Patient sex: M
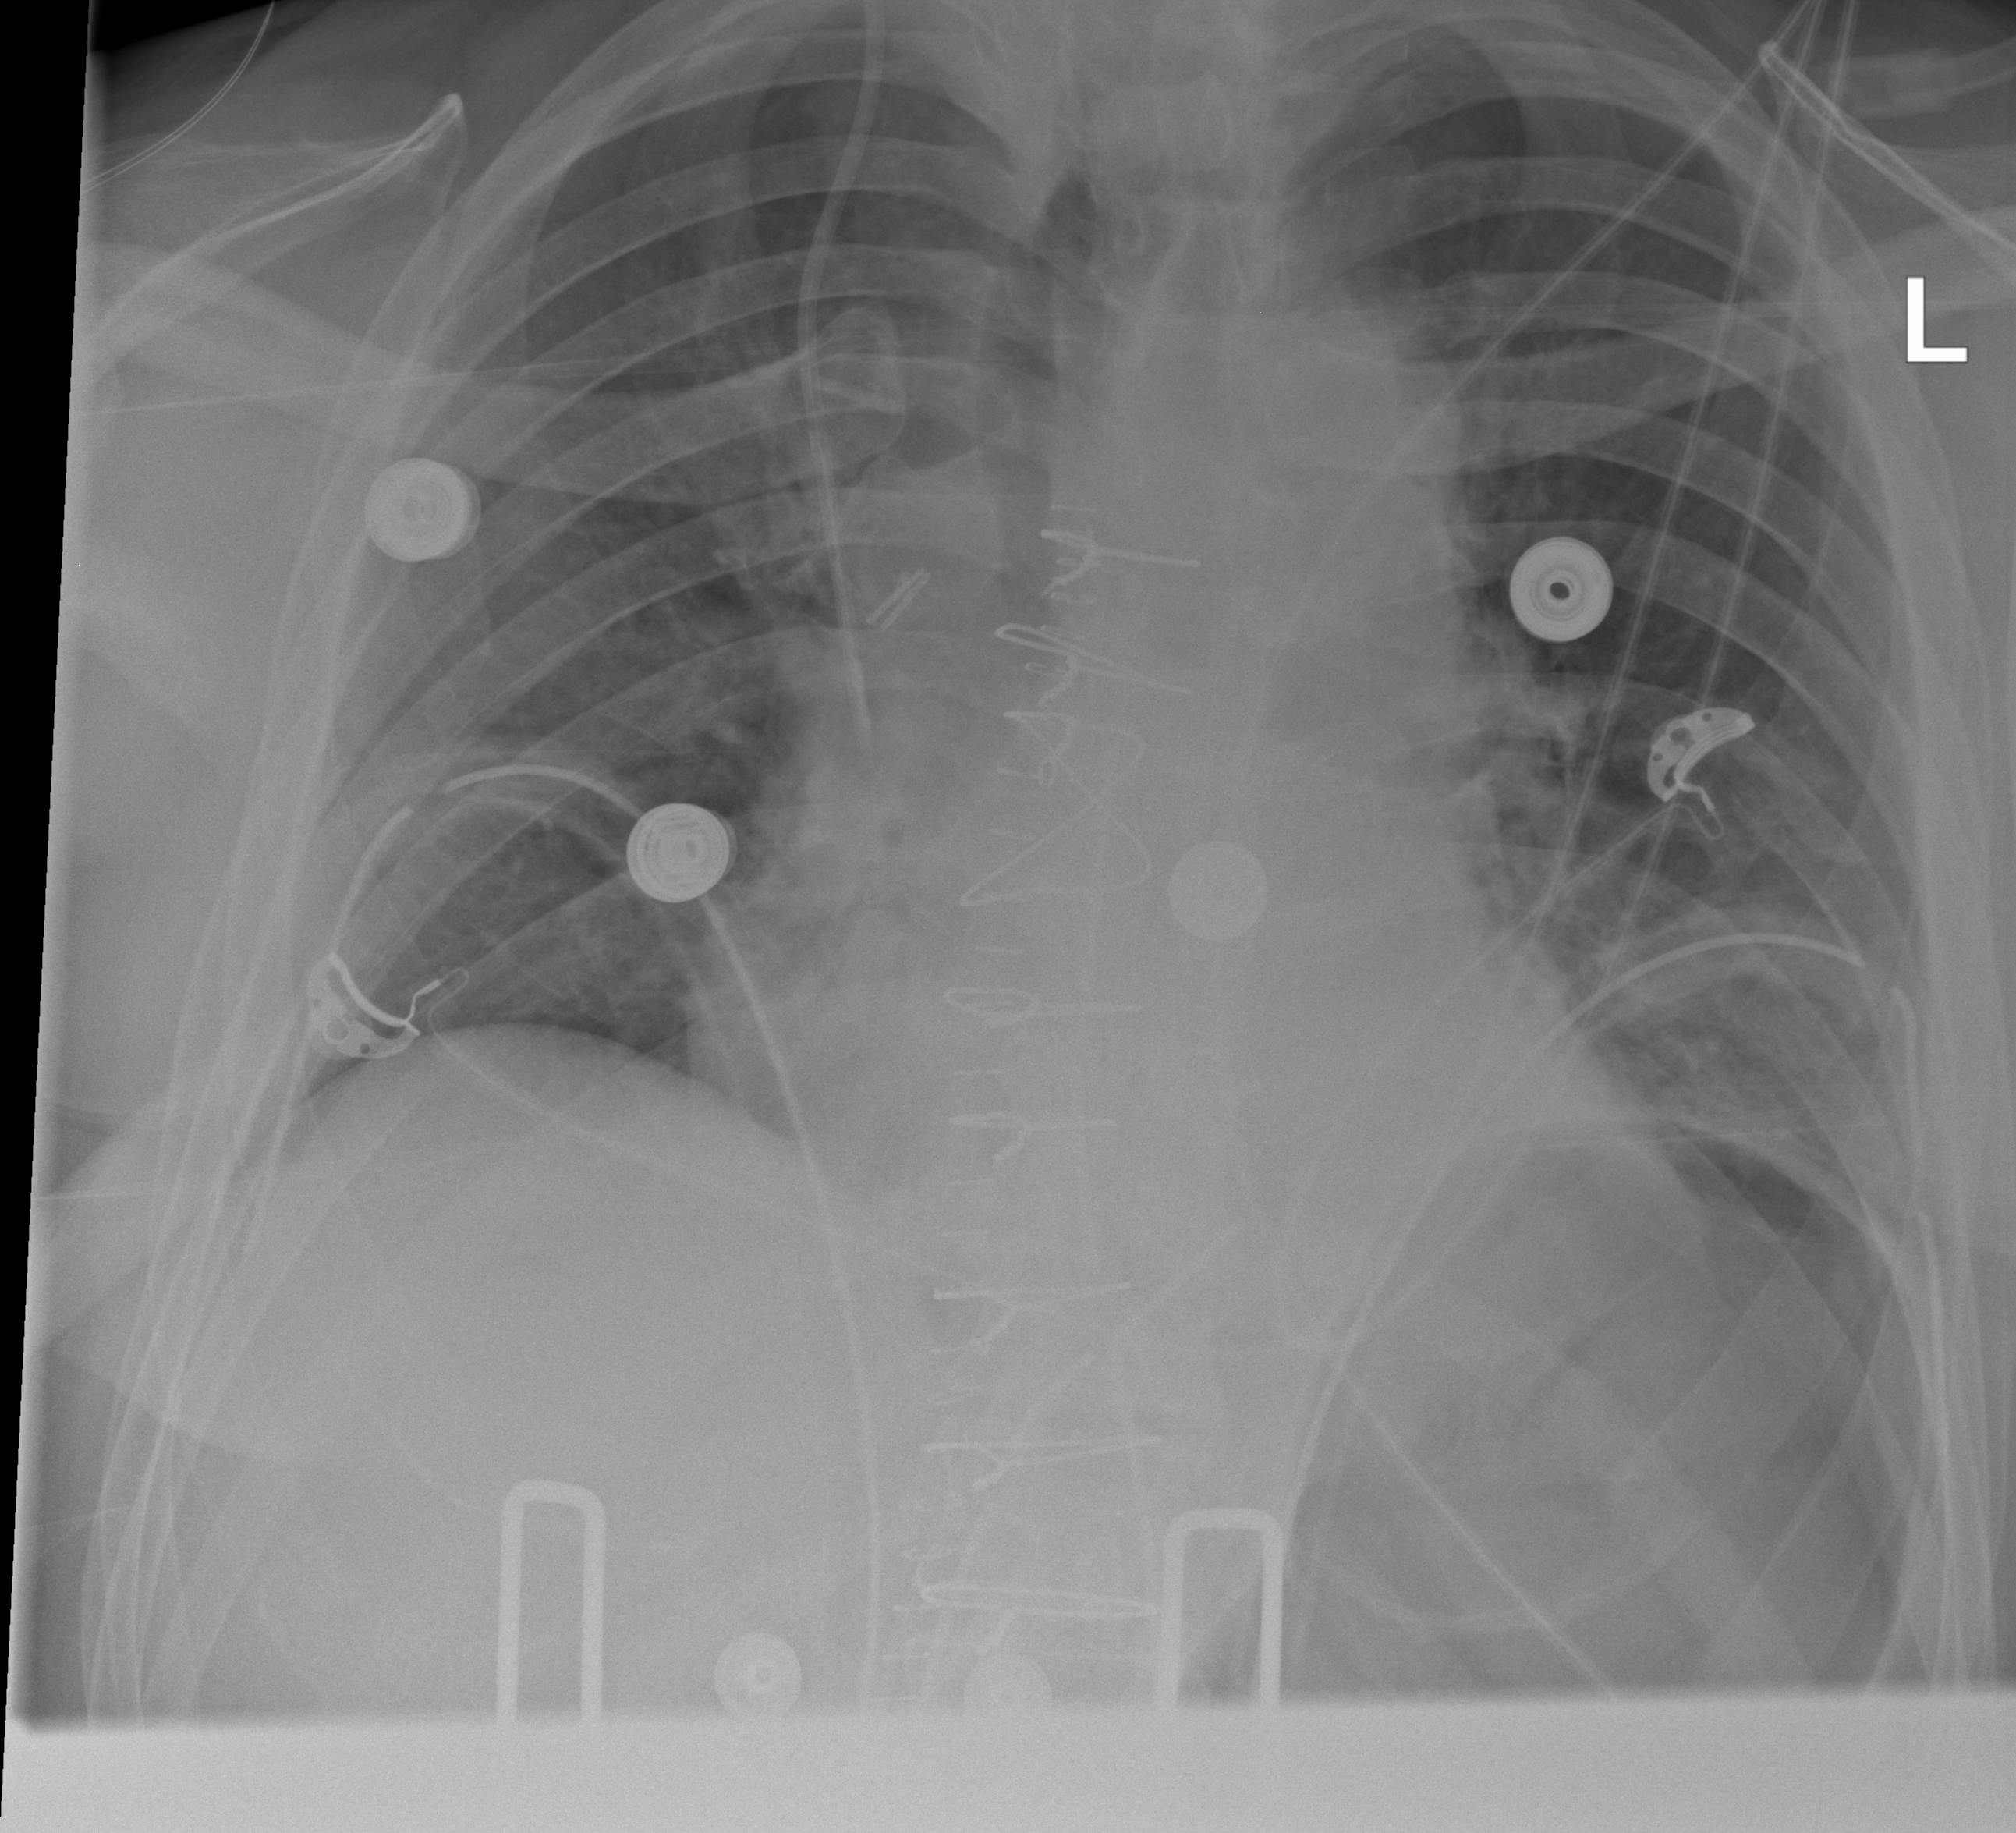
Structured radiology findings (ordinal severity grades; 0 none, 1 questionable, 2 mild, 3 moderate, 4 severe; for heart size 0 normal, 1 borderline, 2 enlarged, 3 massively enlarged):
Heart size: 1
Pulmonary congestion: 2
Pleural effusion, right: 0
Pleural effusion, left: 2
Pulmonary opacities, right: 0
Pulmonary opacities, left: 0
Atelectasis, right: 2
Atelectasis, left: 2